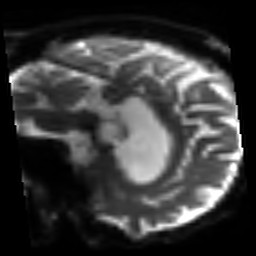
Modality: sbref
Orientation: sagittal
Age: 40
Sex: male
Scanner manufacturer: siemens
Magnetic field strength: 3 T
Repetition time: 3.2 s
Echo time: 0.081 s